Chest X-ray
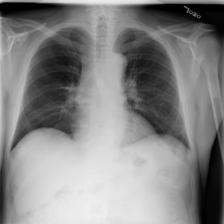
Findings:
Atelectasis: negative
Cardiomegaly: negative
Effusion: negative
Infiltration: negative
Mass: negative
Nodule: negative
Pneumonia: negative
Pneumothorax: negative
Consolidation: negative
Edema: negative
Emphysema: negative
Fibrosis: negative
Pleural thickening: negative
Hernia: negative